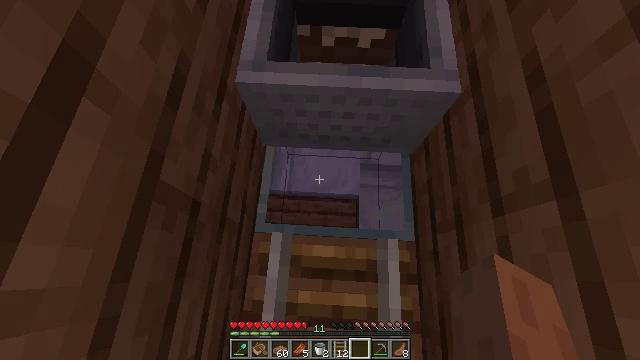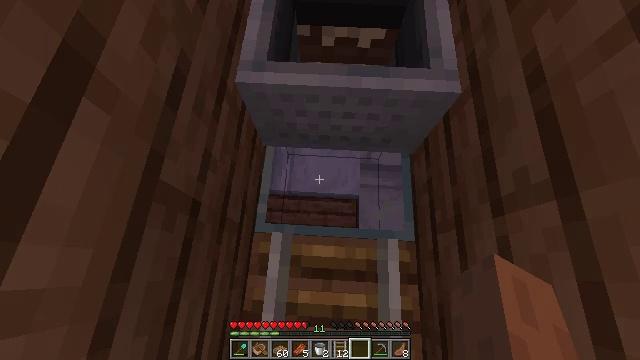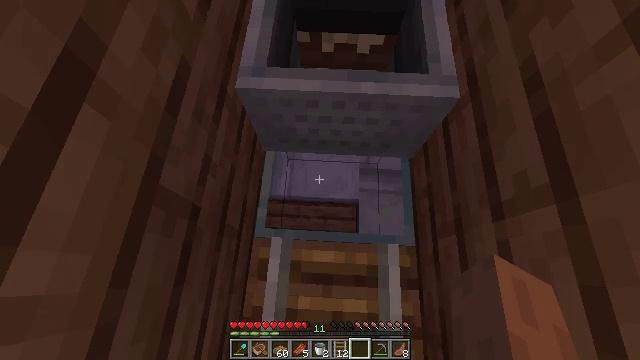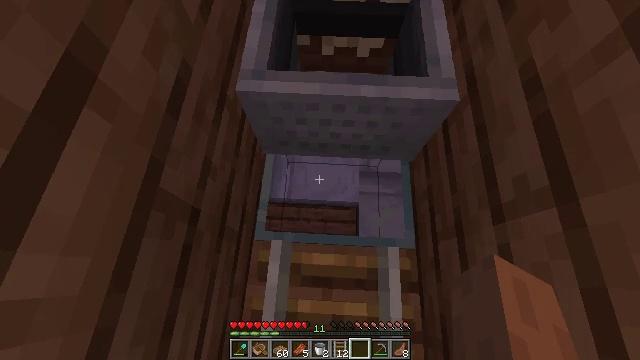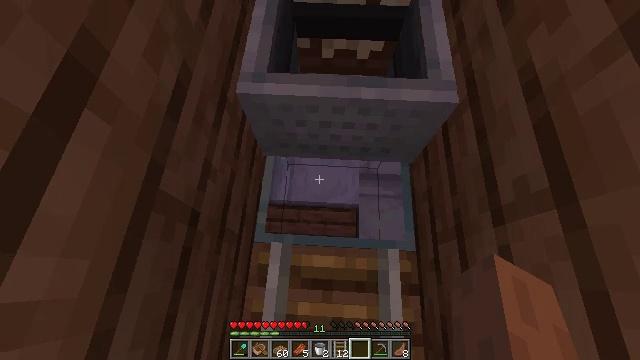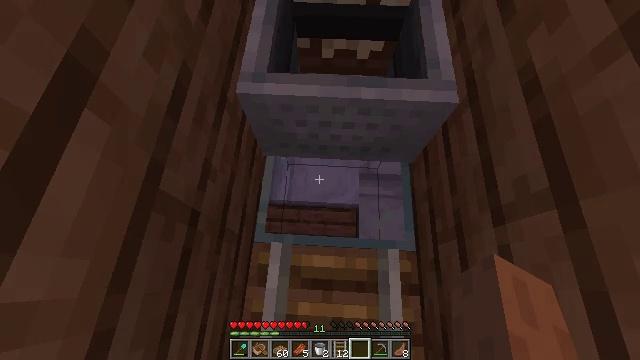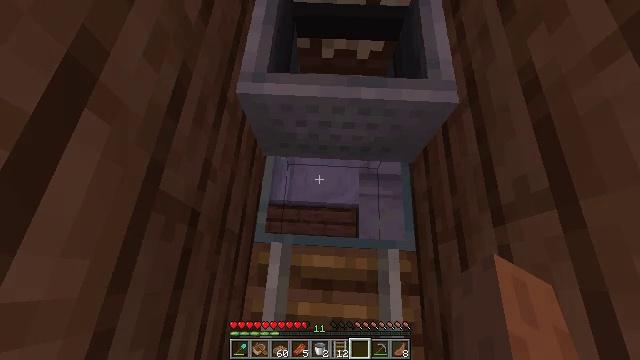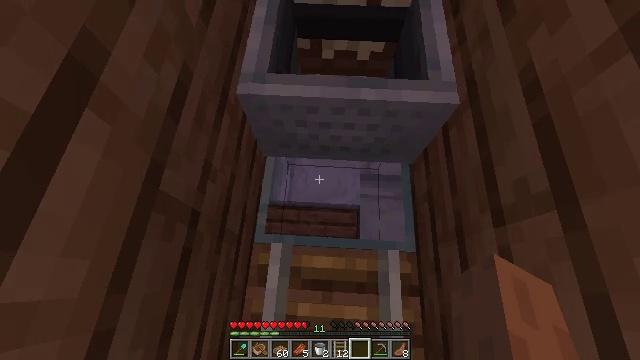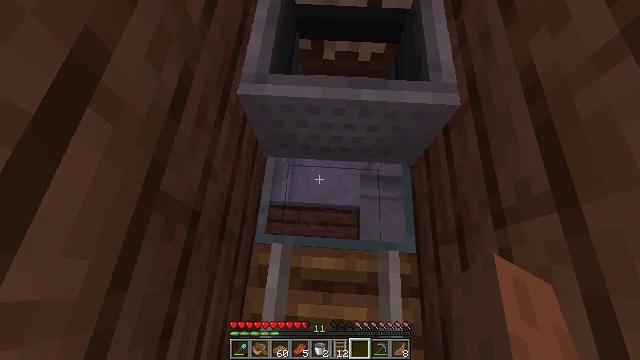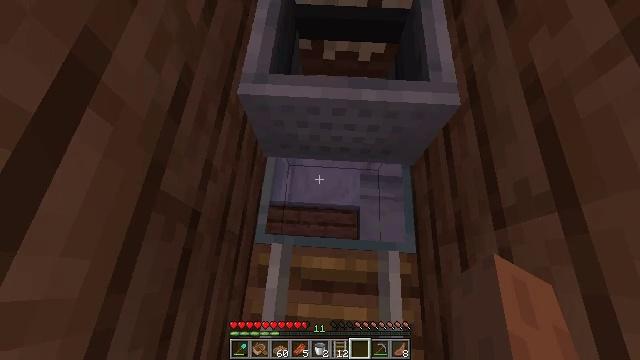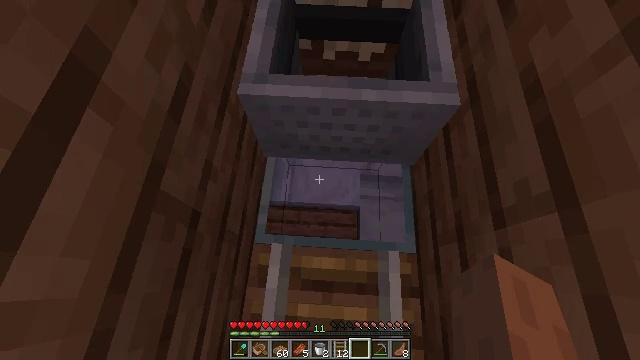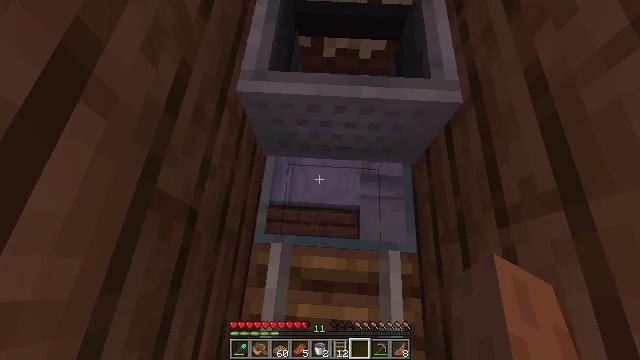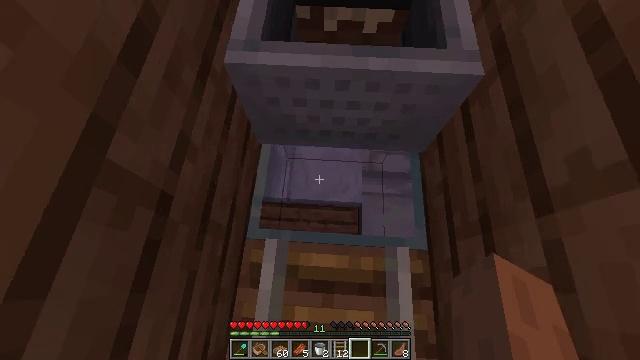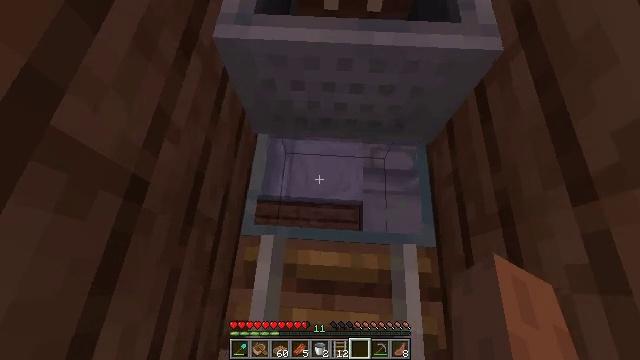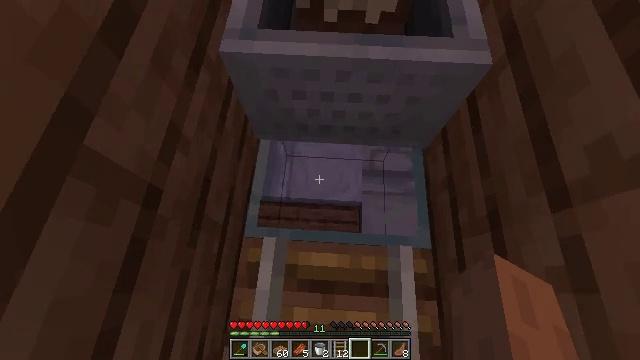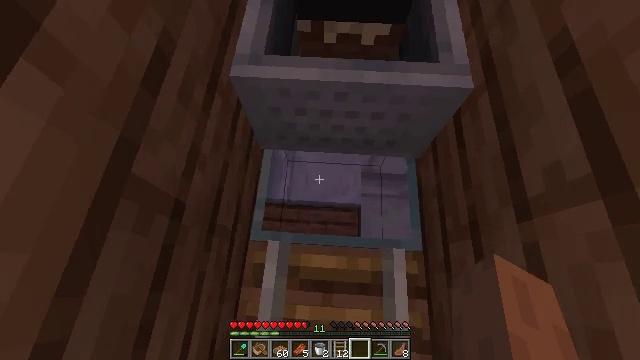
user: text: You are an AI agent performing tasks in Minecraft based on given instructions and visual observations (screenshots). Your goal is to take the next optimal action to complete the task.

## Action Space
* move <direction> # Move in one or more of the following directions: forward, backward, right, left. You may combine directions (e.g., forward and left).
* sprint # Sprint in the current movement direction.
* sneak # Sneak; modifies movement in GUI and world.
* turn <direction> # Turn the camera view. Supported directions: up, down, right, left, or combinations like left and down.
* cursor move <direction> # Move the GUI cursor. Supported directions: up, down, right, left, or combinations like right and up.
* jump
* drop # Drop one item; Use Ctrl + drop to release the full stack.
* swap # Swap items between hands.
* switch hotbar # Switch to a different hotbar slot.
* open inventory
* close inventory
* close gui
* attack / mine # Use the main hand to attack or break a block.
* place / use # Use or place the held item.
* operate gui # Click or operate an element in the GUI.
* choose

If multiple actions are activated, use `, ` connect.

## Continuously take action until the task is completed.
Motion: motion action
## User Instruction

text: Harvest jungle planks from a wall or floor.
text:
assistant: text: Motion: no_op
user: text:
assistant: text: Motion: turn up
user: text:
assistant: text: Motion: no_op
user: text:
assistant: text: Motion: no_op
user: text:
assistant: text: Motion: no_op
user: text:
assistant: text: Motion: no_op
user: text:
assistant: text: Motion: no_op
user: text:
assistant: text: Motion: no_op
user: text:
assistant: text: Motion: no_op
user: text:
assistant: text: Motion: sneak
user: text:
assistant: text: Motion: sneak
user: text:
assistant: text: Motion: sneak
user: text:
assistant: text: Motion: no_op
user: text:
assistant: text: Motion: no_op
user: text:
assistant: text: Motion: no_op
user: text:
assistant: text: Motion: no_op
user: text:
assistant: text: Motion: no_op
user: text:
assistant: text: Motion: no_op
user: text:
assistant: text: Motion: no_op
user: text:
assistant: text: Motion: no_op
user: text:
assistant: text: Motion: no_op
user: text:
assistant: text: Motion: no_op
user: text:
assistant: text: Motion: no_op
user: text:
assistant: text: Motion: no_op
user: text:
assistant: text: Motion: sneak
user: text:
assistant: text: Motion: sneak
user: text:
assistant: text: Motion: sneak
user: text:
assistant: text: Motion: sneak
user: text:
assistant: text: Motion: sneak, turn left and up
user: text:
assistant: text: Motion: sneak, turn left and up